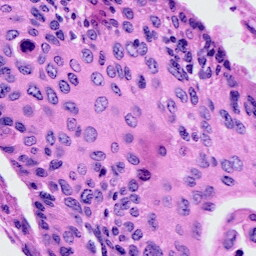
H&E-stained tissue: Cervix